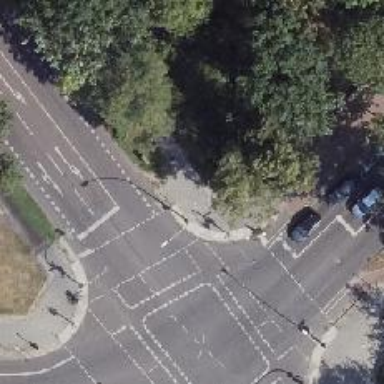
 and there is designated cycle lane on both sides of the road."